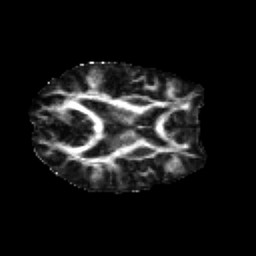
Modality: FA
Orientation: axial
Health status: healthy
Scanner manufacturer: siemens
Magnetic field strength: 3 T
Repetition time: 12 s
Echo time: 0.092 s